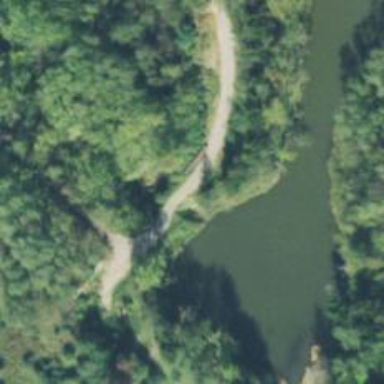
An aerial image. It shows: Dam along waterway.